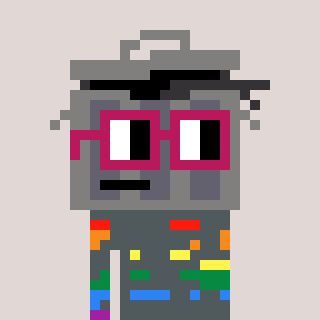
a pixel art character with square dark red glasses, a trashcan-shaped head and a darkbrown-colored body on a warm background